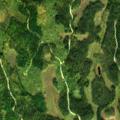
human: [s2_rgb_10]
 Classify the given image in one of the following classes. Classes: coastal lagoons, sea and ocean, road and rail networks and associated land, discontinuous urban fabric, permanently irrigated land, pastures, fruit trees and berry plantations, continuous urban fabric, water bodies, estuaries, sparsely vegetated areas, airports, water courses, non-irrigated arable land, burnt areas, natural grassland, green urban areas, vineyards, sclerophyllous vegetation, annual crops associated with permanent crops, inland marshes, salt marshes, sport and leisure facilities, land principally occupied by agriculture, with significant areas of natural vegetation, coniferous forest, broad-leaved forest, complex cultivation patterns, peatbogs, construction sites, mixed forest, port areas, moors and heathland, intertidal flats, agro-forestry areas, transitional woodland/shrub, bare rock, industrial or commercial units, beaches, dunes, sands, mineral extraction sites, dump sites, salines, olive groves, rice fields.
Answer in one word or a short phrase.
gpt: coniferous forest, mixed forest, transitional woodland/shrub